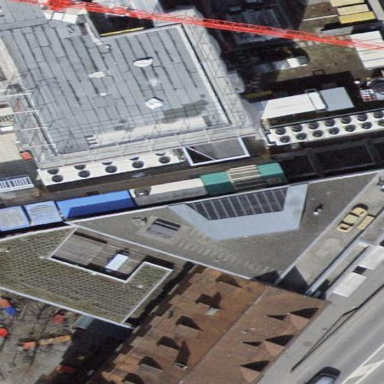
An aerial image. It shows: Flat-roofed building.